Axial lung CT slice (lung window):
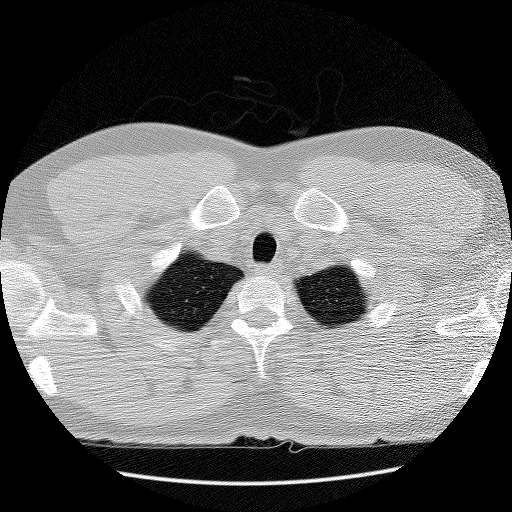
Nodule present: no